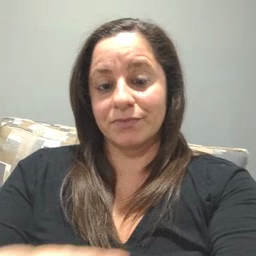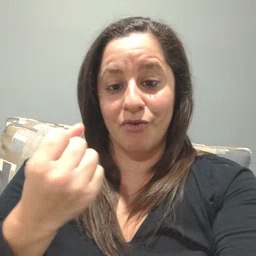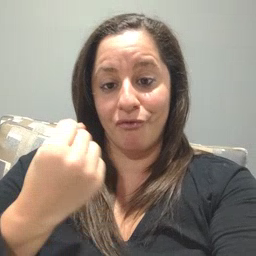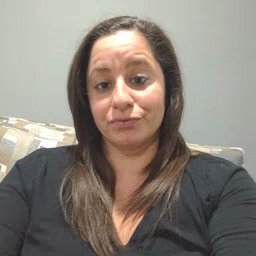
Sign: car